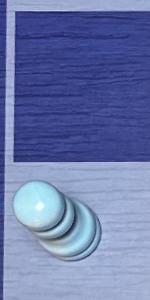
Label: Pawn_White